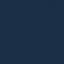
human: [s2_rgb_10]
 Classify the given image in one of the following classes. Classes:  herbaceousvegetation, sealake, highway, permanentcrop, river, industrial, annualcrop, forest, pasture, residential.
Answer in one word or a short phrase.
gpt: SeaLake